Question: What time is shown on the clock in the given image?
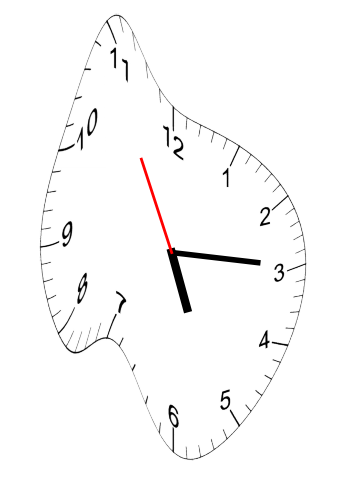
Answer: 05:14:55